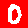
Digit: 0